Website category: university
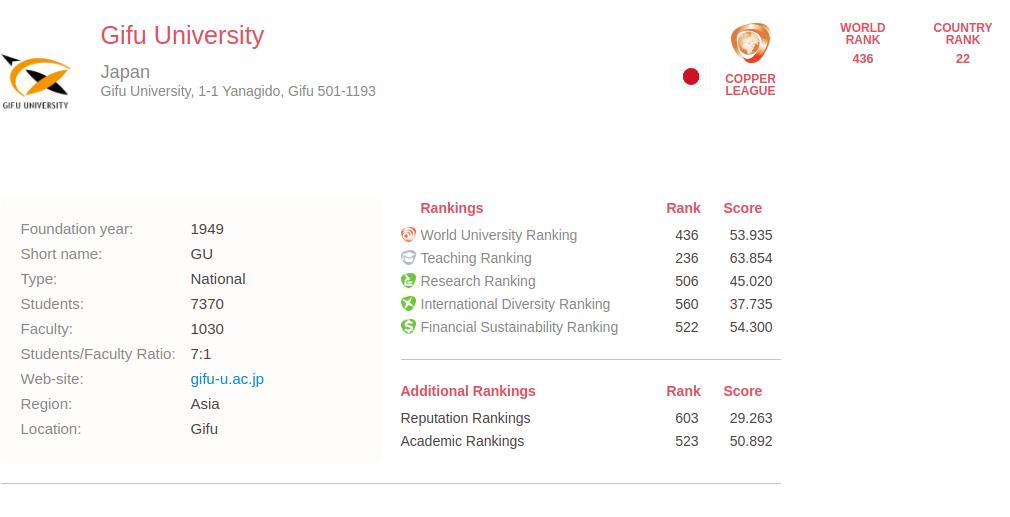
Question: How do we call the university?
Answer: Gifu University

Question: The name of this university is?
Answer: Gifu University

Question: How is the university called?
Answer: Gifu University

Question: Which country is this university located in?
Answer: Japan

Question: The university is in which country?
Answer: Japan

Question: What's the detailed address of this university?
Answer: Gifu University, 1-1 Yanagido, Gifu 501-1193

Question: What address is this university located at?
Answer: Gifu University, 1-1 Yanagido, Gifu 501-1193

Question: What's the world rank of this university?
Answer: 436

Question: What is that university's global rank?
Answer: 436

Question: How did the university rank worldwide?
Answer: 436

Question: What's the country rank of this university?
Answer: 22

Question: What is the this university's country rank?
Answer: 22

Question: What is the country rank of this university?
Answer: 22

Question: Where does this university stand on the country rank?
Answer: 22

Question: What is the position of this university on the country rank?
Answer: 22

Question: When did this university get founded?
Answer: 1949

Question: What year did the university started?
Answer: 1949

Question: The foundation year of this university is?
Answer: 1949

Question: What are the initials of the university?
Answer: GU

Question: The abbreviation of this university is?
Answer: GU

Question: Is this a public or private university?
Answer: National

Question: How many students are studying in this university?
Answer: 7370

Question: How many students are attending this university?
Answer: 7370

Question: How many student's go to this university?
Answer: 7370

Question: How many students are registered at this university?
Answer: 7370

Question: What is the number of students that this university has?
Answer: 7370

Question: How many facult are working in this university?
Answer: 1030

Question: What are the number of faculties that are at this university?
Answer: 1030

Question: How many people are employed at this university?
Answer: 1030

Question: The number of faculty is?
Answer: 1030

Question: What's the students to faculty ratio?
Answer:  7 : 1

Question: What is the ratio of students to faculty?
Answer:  7 : 1

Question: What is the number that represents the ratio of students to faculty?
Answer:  7 : 1

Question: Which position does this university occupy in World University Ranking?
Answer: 436

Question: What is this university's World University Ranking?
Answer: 436

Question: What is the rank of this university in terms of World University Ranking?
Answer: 436

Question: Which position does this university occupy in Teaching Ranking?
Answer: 236

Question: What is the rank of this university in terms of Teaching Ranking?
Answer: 236

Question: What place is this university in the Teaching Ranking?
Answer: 236

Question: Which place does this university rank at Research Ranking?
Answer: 506

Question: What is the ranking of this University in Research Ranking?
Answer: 506

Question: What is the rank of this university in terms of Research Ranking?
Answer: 506

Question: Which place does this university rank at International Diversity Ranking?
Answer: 560

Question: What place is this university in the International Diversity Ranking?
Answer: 560

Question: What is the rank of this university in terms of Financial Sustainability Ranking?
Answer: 522

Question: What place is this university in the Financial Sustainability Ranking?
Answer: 522

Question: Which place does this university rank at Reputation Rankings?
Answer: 603

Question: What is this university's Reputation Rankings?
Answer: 603

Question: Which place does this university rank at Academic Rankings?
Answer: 523

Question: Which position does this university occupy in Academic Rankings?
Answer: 523

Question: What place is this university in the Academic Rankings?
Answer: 523

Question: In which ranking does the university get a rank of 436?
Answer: World University Ranking

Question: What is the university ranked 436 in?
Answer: World University Ranking

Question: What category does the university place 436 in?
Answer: World University Ranking

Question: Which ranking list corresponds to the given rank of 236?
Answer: Teaching Ranking

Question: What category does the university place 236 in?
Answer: Teaching Ranking

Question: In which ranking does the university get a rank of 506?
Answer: Research Ranking

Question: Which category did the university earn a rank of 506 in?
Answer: Research Ranking

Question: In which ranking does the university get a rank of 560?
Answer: International Diversity Ranking

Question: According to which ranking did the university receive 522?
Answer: Financial Sustainability Ranking

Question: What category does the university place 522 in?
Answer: Financial Sustainability Ranking

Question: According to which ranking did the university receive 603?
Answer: Reputation Rankings

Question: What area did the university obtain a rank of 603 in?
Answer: Reputation Rankings

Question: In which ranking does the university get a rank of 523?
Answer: Academic Rankings